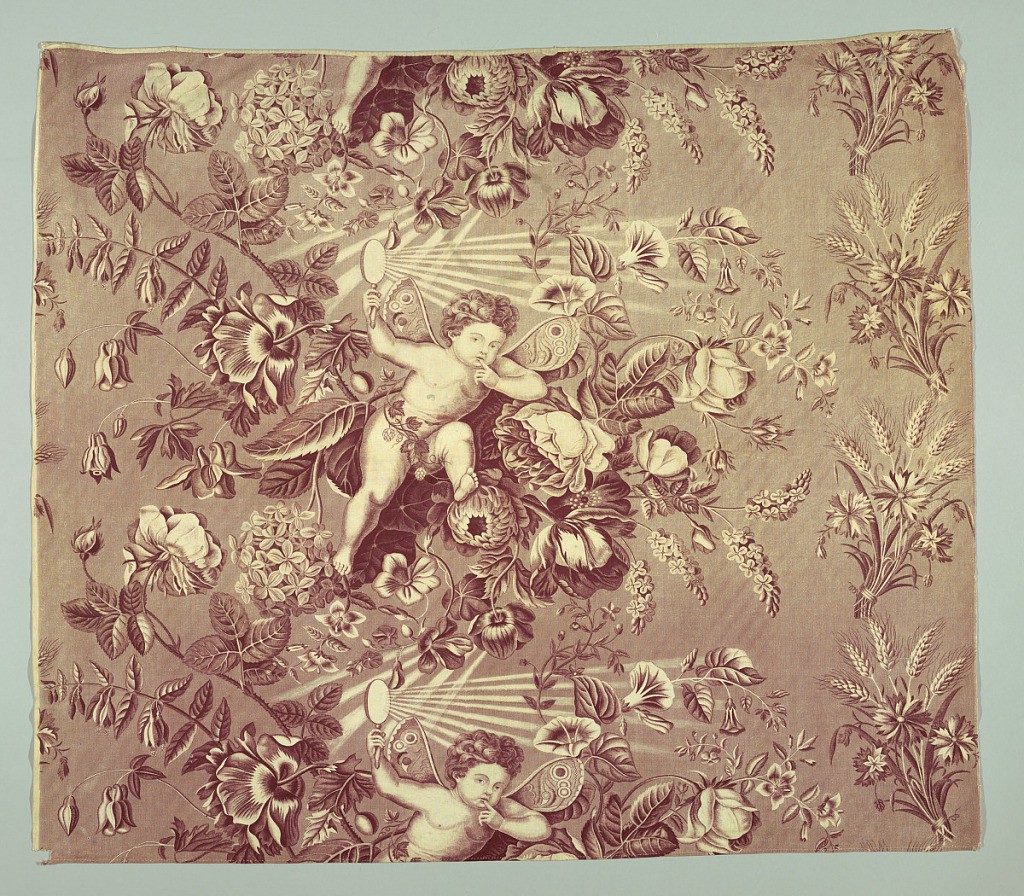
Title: Textile
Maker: Hartmann et Fils, Munster, France
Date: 1840s
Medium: cotton Technique: roller printed on plain weave
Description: Length of printed cotton in shades of mauve to light brown. Putti-like figures with moth wings are surrounded by large flower clusters. Figures hold up mirrors that catch rays of light, reflecting them overhead.